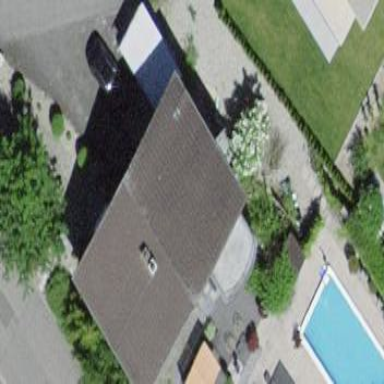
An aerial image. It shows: House with gabled roof oriented across.